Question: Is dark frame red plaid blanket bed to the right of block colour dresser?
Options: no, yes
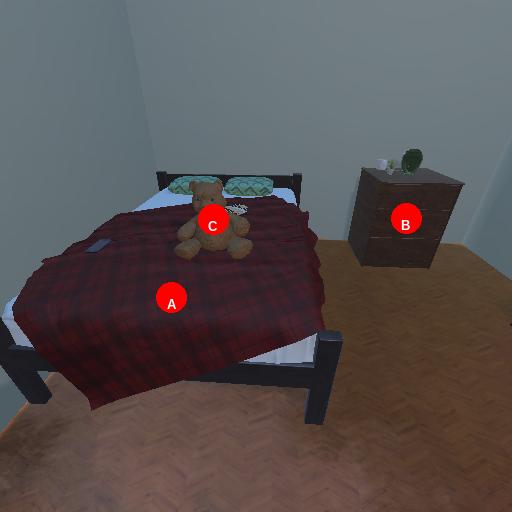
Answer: no